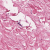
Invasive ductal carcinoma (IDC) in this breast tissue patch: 0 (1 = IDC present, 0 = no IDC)